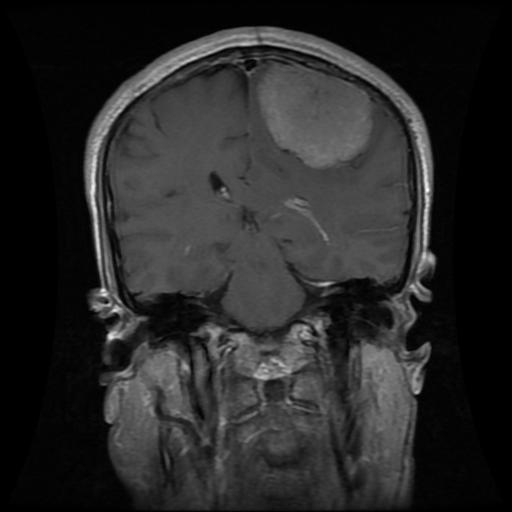
Label: meningioma